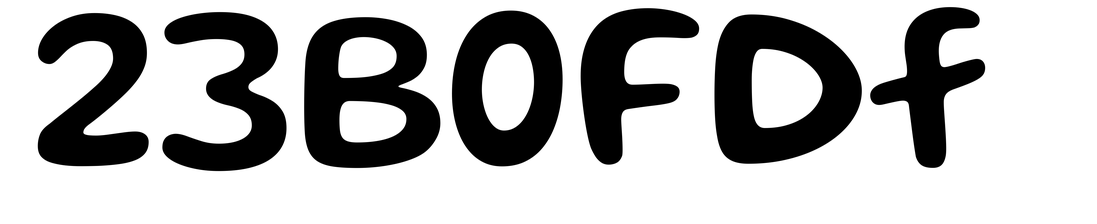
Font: Gluten_Medium